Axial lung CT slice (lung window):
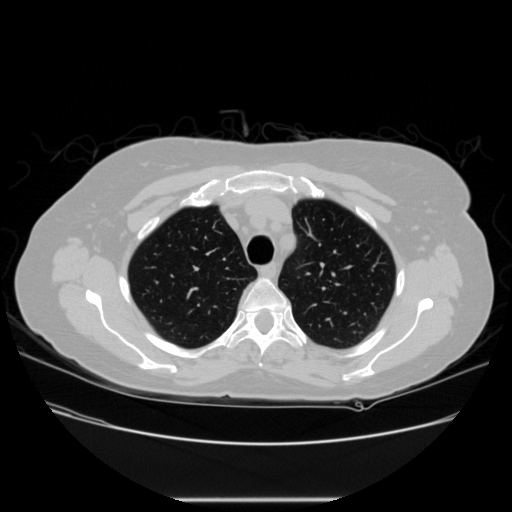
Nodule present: no